Aerial crown-view tile of a tropical tree (Barro Colorado Island, Panama), acquired 20250217:
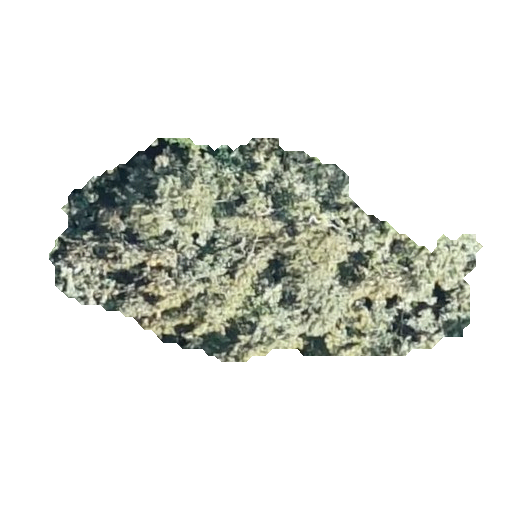
Species: Luehea seemannii
GBIF accepted scientific name: Luehea seemannii
Crown area: 97.892 m²